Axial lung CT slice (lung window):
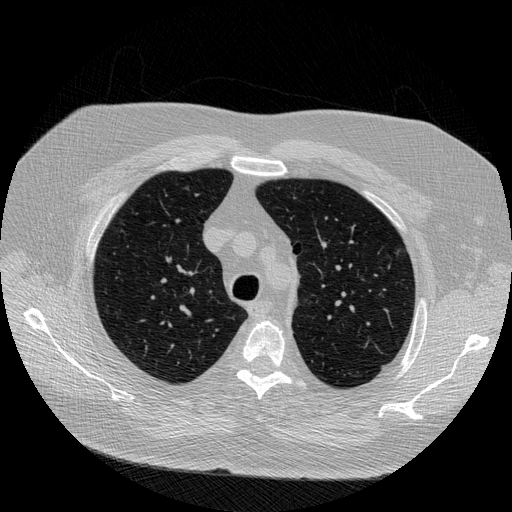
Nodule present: yes
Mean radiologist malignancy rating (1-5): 2